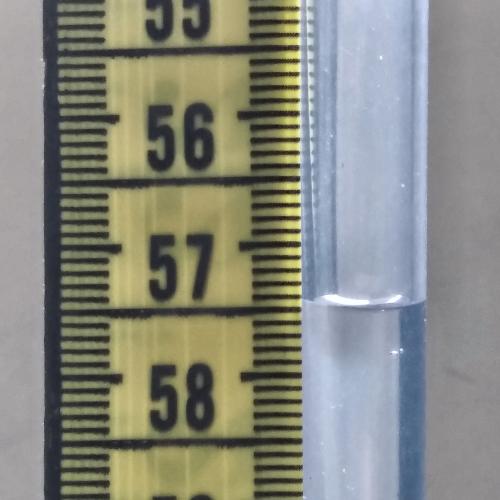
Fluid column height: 57.5 cm